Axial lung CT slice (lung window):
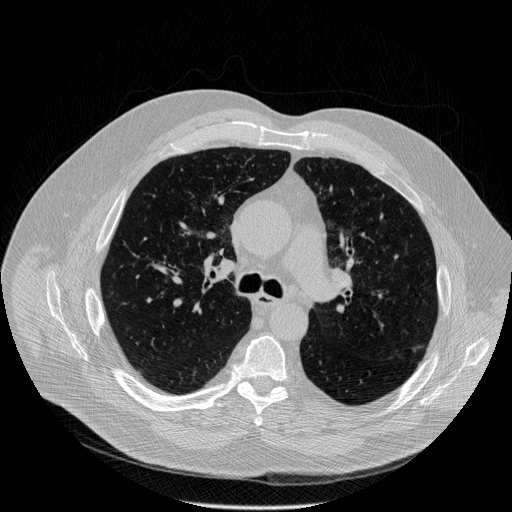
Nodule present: no